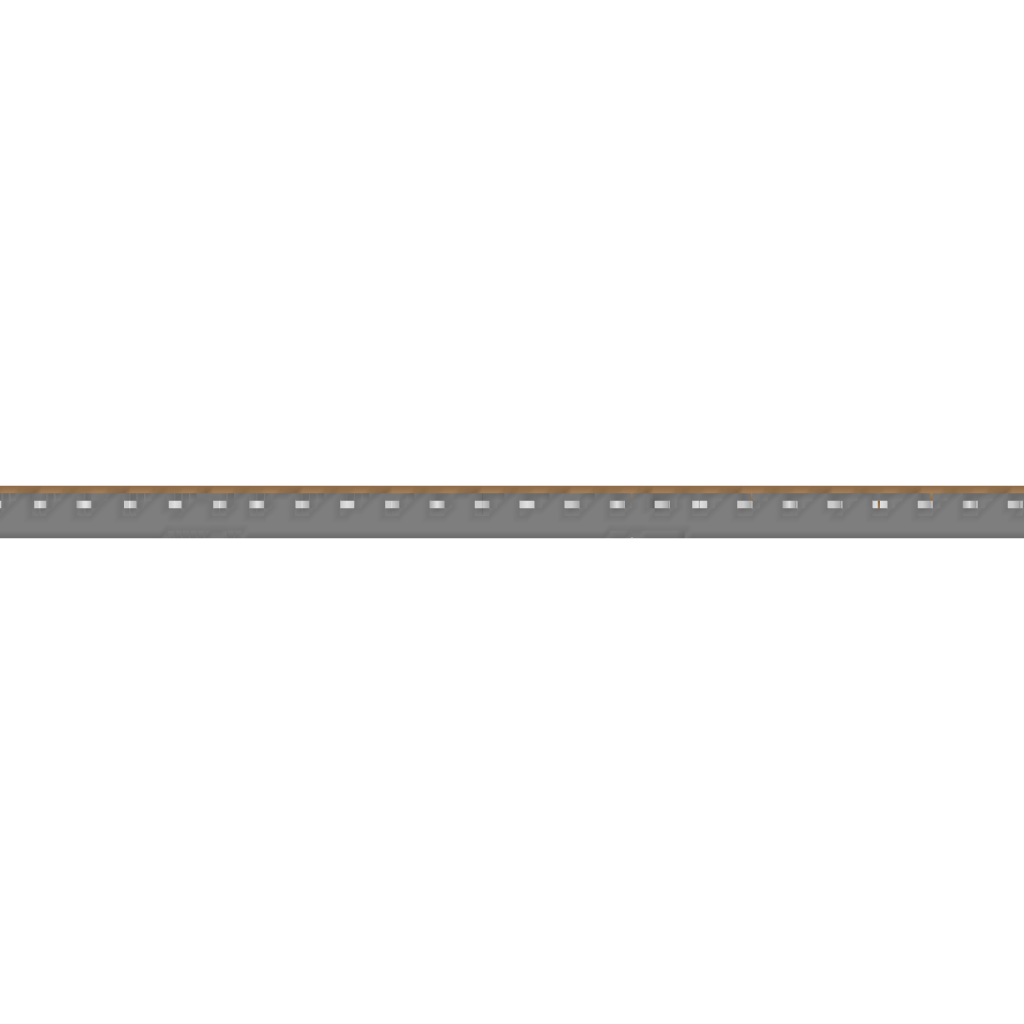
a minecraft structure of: Grand hotel bad low quality